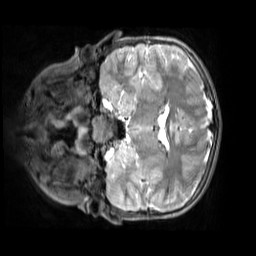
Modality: T2w
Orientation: coronal
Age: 9
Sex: male
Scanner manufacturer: siemens
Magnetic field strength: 3 T
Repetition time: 3.2 s
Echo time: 0.408 s